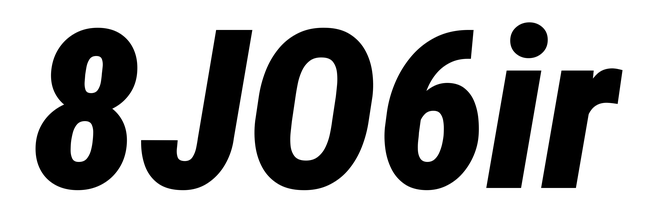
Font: Roboto-Italic_Condensed_Black_Italic